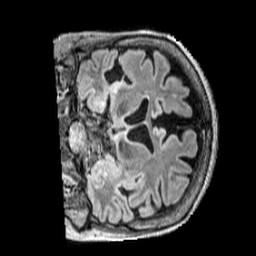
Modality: FLAIR
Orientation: coronal
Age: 62
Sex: female
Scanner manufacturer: siemens
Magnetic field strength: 3 T
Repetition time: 5 s
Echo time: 0.387 s